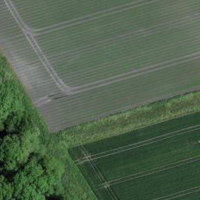
EUNIS habitat code: 52
Species observed at this site:
Pica pica
Larus michahellis
Turdus viscivorus
Ardea alba